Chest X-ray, AP view. Patient: 15 years old, sex M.
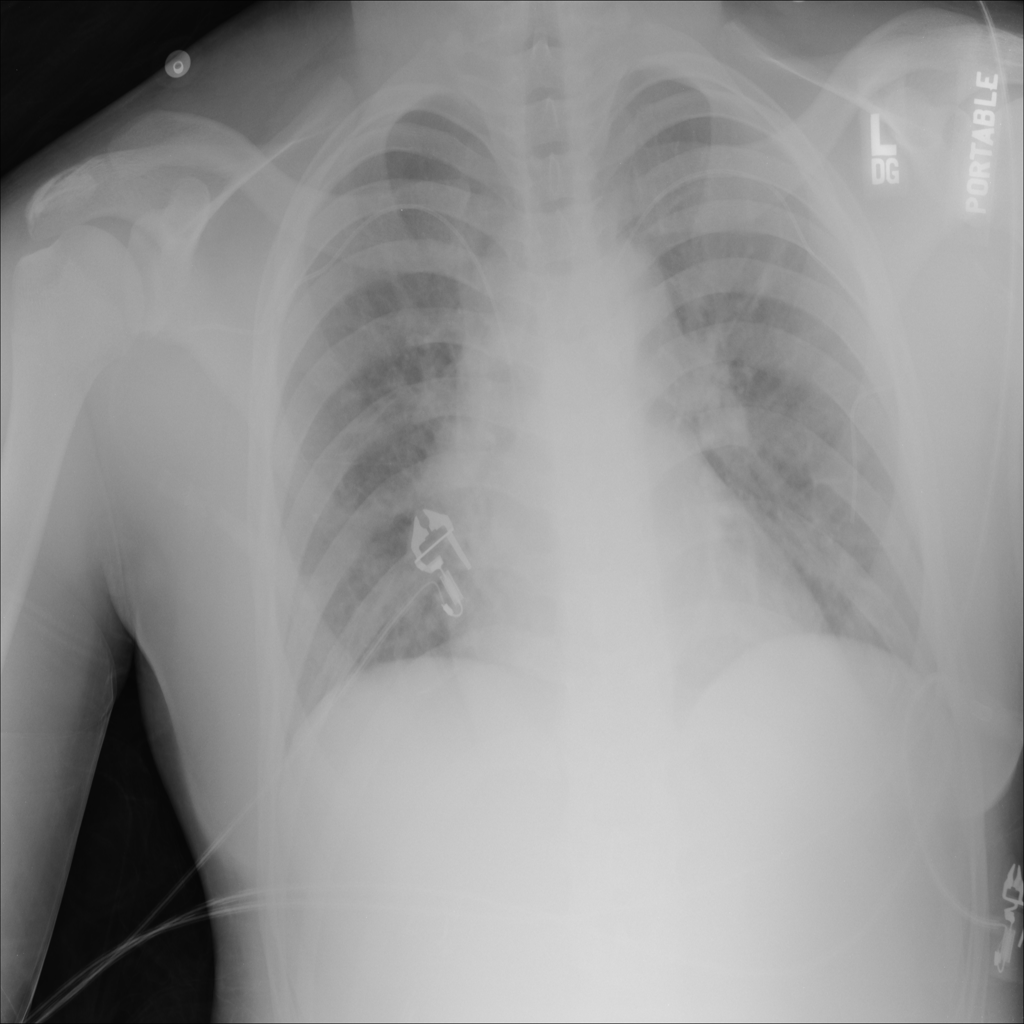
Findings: Infiltration